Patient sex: M
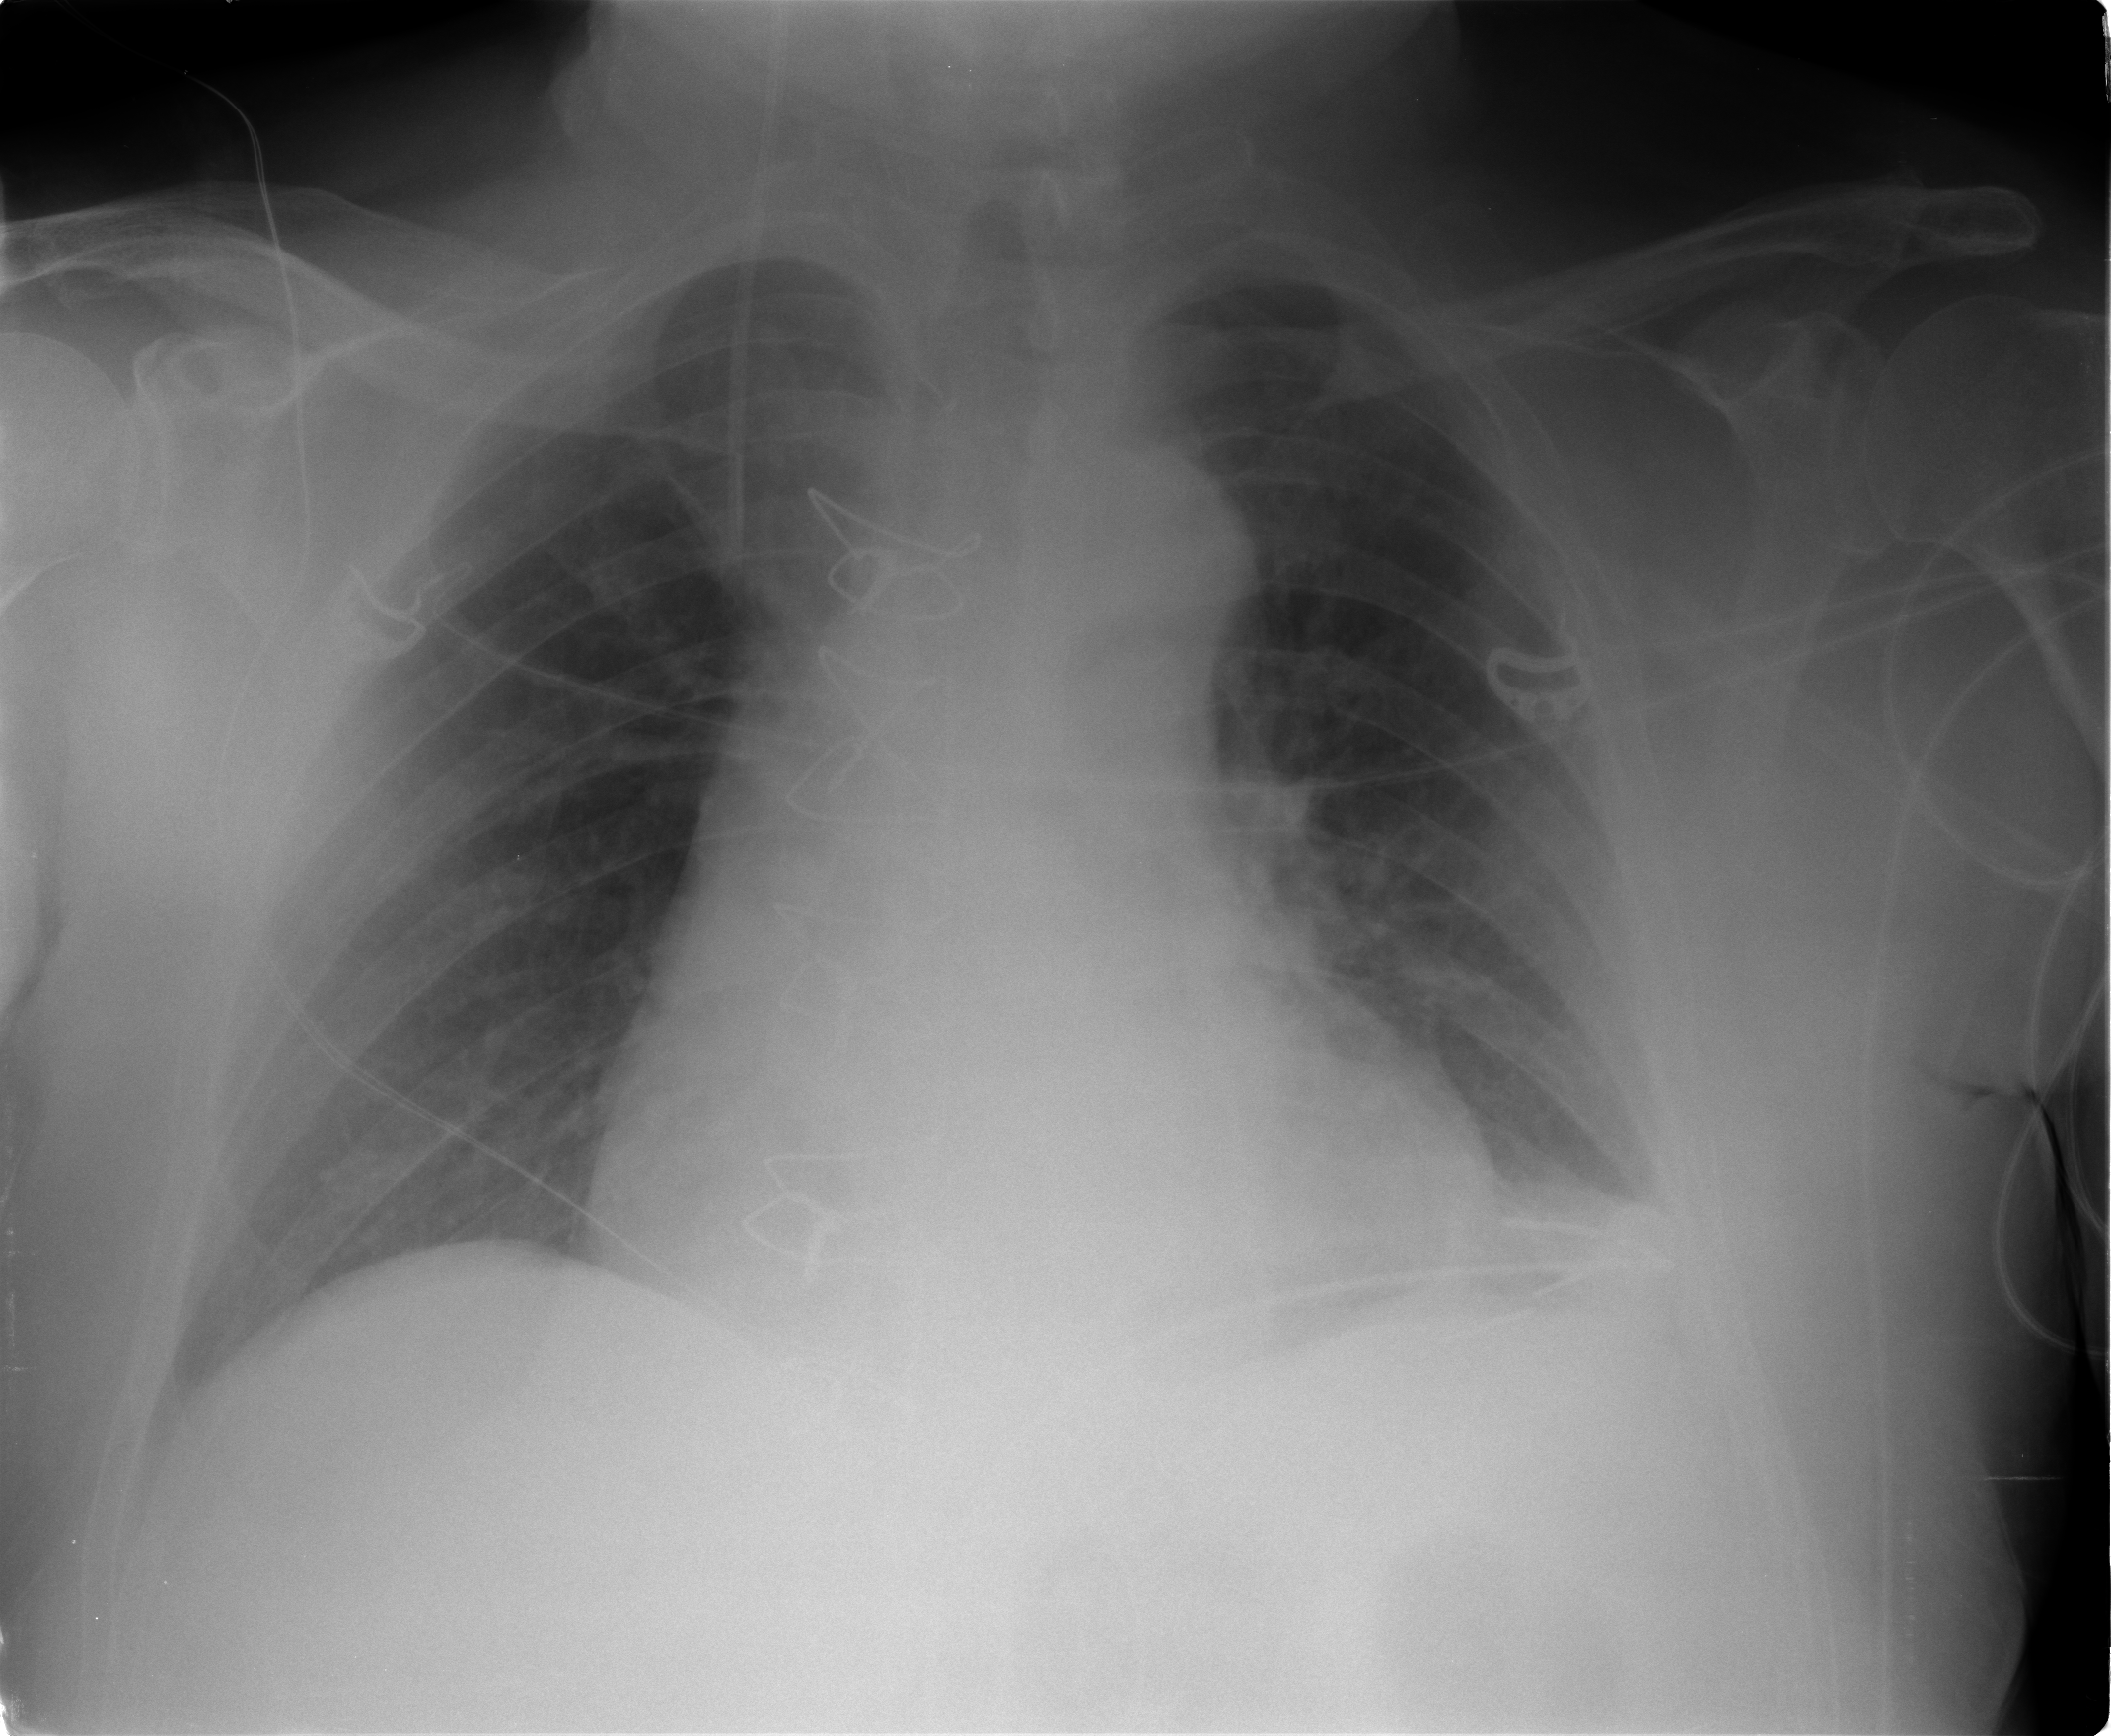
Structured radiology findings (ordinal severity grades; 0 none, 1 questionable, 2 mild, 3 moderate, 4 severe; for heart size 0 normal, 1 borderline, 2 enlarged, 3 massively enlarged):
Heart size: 2
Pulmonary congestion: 0
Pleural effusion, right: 0
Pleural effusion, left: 2
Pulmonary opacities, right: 0
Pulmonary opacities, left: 0
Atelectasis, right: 0
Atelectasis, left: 2